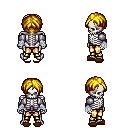
a pixel art fantasy rpg character, male body template, skeleton, steel arm armor, gold greaves, blonde parted hairstyle, white cloth bandages, brown slippers, four views (front, back, left, right), 2x2 character sprite sheet, small pixel art, hard edges, no anti-aliasing